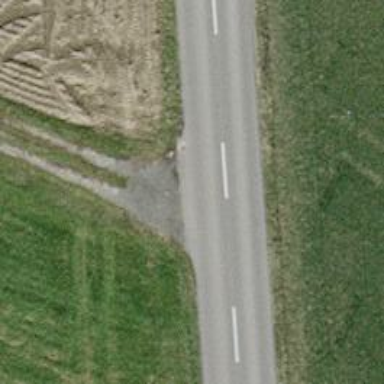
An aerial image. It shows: Asphalt road classified as tertiary.